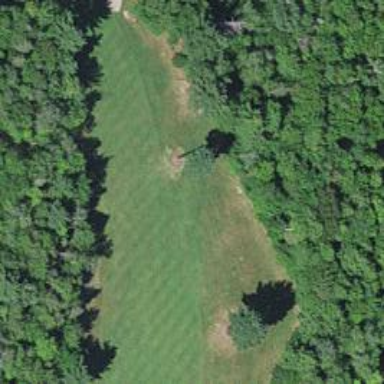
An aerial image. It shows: View of golf hole.